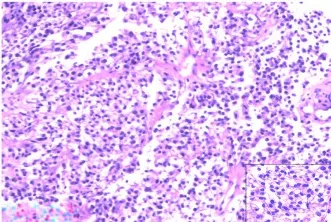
(B) Epithelioid tumor cells distributed in nests and sheets around fibers and blood vessels; some of the cells have transparent cytoplasm with nuclear division (H&E staining: original magnification x100).
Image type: pathology (h&e)